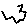
Label: hexagon